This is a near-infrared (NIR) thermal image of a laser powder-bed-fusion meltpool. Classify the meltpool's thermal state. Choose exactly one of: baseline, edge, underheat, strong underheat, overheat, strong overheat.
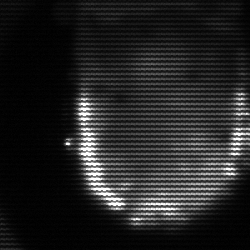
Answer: baseline